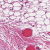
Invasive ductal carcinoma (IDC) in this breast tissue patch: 0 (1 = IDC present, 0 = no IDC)